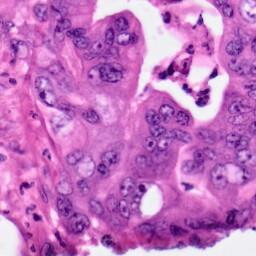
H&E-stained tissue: Pancreatic